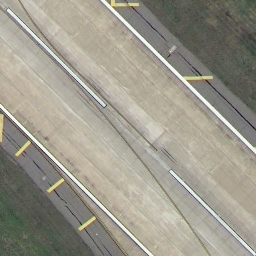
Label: runway